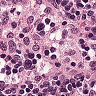
Metastatic tissue present: no